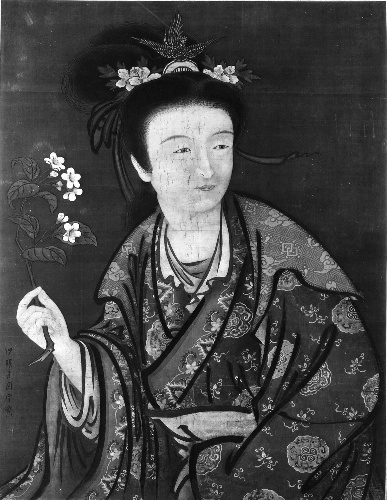
Artist: Tsukioka Sessai|Giuseppe Castiglione
Artist bio: Japanese, 1761–1839|Italian, Milan 1688–1766 Beijing
Date: 19th century
Object type: Painting
Classification: Paintings
Medium: Framed painting; ink and color on silk
Culture: Japan
Period: Edo period (1615–1868)
Dimensions: 35 3/4 x 27 in. (90.8 x 68.6 cm)
Department: Asian Art
Credit line: H. O. Havemeyer Collection, Bequest of Mrs. H. O. Havemeyer, 1929
Accession year: 1929
Repository: Metropolitan Museum of Art, New York, NY
Tags: Portraits|Women